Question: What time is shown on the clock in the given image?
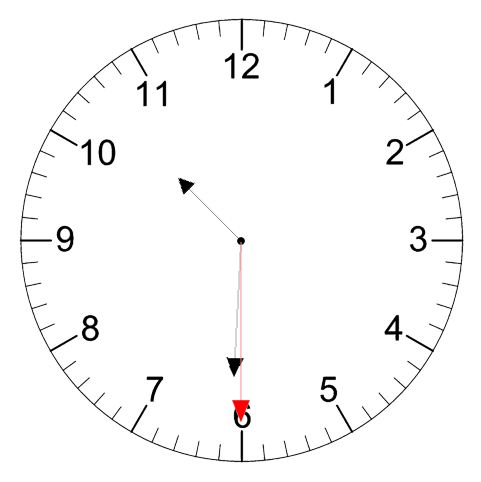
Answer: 10:30:30